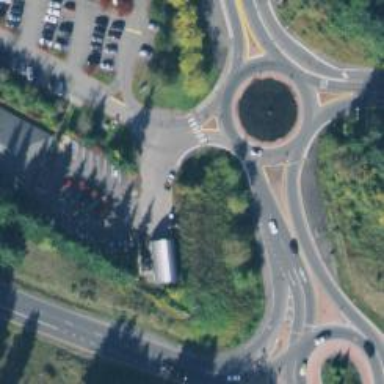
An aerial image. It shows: Secondary road around roundabout.